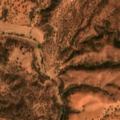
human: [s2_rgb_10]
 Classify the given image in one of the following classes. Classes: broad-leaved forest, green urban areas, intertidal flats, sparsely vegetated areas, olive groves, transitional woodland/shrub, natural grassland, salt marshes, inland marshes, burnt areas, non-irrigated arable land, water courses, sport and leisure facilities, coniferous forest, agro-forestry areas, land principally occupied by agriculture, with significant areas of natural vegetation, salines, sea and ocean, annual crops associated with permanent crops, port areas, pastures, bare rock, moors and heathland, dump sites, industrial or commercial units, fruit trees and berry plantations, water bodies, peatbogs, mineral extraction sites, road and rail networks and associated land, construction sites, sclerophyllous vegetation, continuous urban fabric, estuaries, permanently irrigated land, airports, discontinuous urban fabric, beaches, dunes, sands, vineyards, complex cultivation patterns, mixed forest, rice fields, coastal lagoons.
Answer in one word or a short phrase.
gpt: non-irrigated arable land, land principally occupied by agriculture, with significant areas of natural vegetation, agro-forestry areas, broad-leaved forest, transitional woodland/shrub